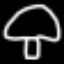
Label: mushroom